Aerial crown-view tile of a tropical tree (Barro Colorado Island, Panama), acquired 20250317:
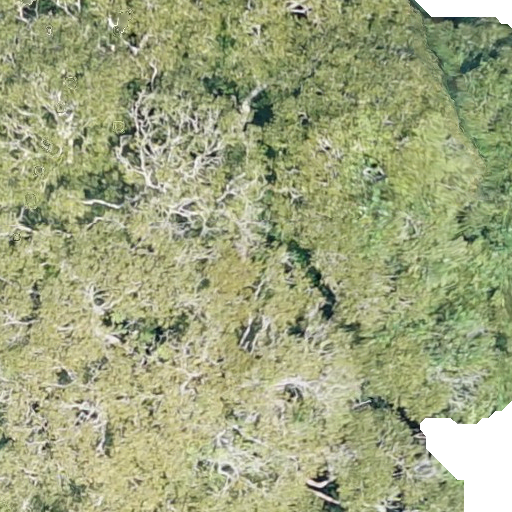
Species: Dipteryx oleifera
GBIF accepted scientific name: Dipteryx oleifera
Crown area: 616.48 m²